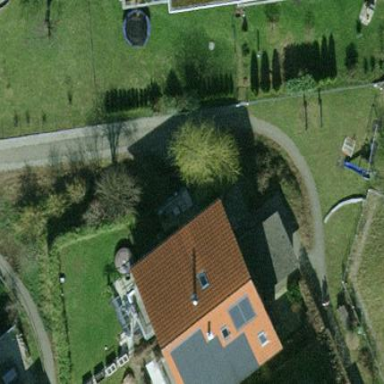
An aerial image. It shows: Semidetached house with gabled roof.